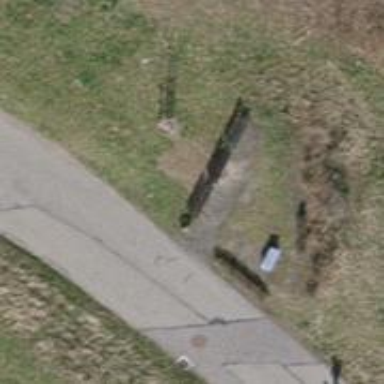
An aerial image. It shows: Bench for seating.